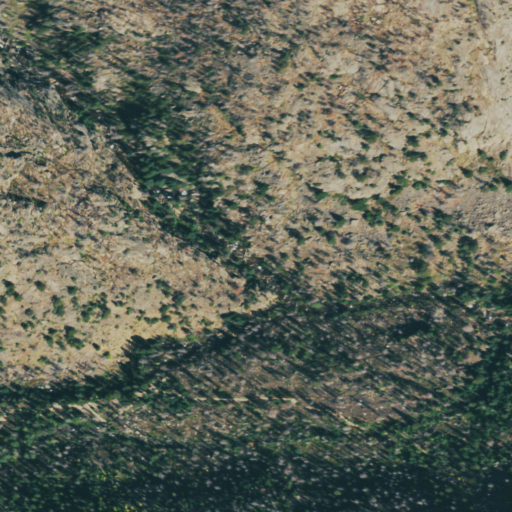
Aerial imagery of valley in Colorado named Forest Canyon containing shrub, evergreen forest, and grassland